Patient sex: M
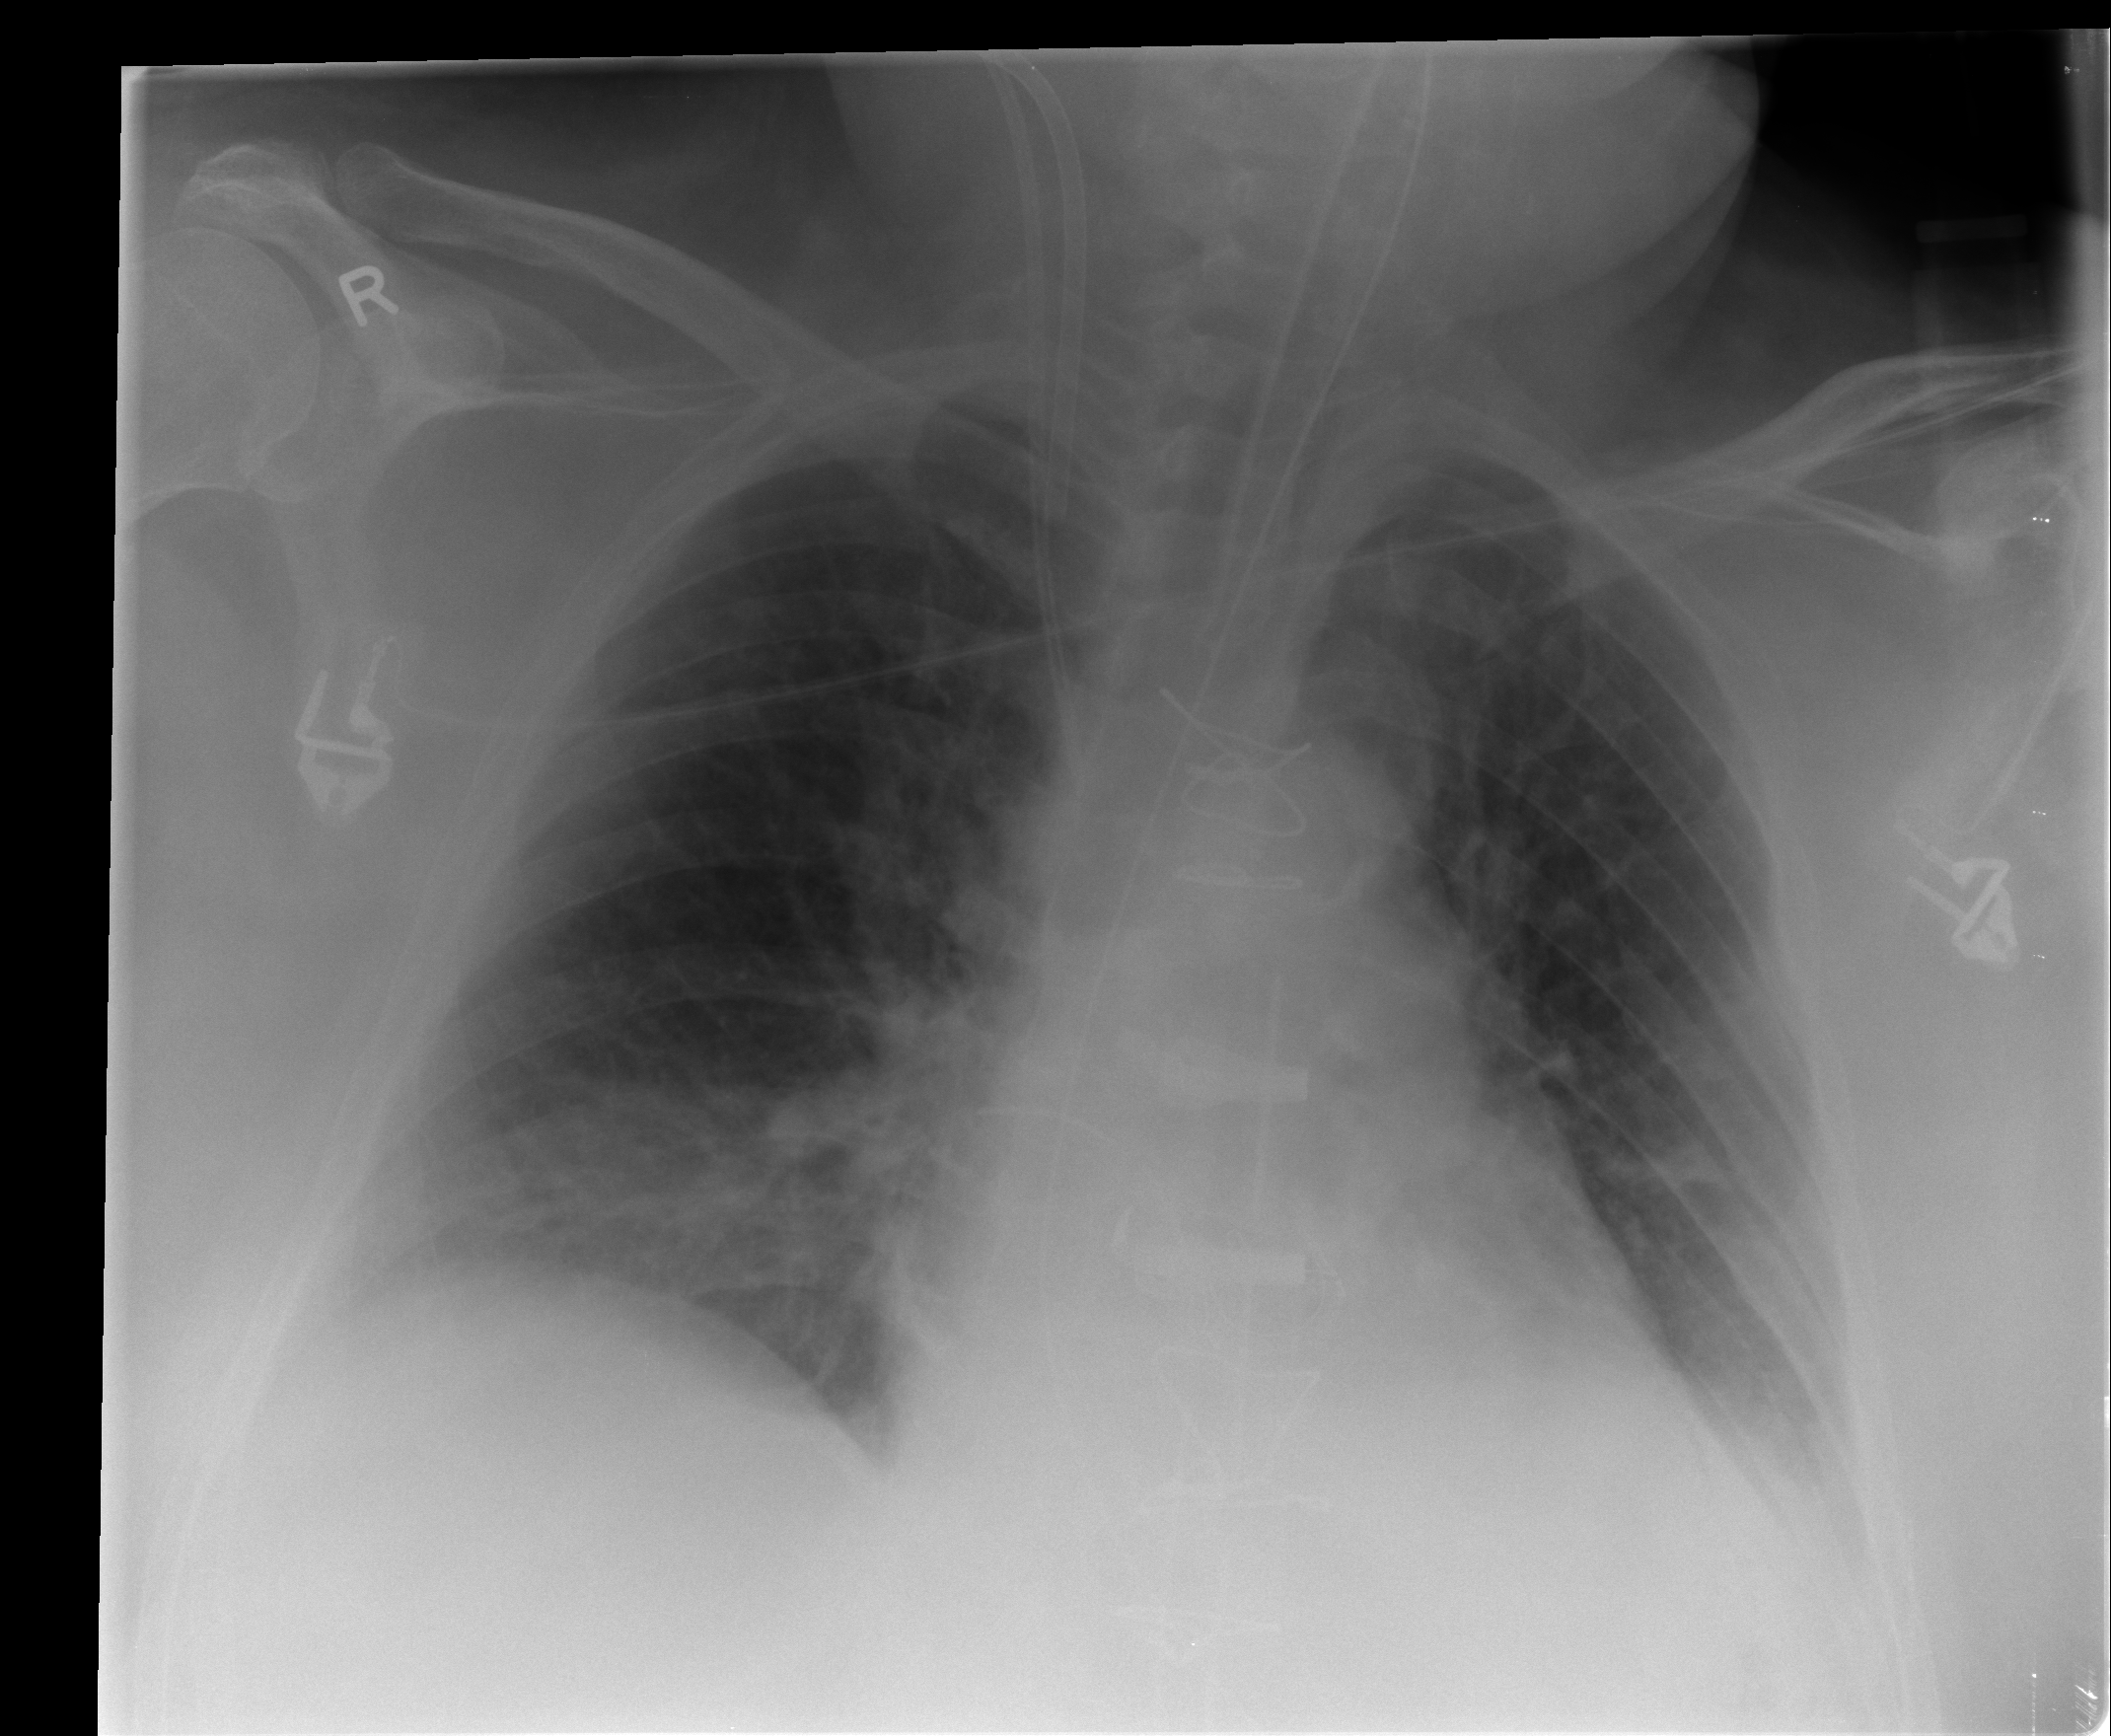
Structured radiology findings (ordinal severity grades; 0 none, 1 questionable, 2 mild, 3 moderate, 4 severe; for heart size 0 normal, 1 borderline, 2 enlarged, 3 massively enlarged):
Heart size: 1
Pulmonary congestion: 0
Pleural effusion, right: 1
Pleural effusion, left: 1
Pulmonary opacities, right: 0
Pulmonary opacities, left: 0
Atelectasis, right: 2
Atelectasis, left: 2